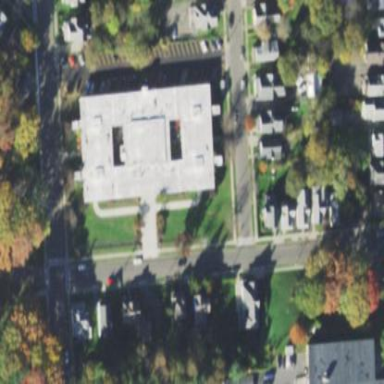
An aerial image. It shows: School building.